Interaction volume radius: 5 \u00c5
Interaction volume height: 20 \u00c5
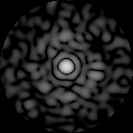
Disorder parameter: 0.8384